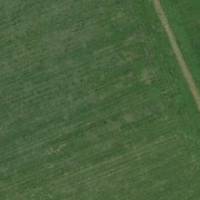
EUNIS habitat code: 52
Species observed at this site:
Ardea alba